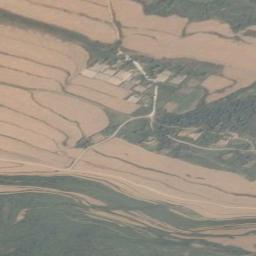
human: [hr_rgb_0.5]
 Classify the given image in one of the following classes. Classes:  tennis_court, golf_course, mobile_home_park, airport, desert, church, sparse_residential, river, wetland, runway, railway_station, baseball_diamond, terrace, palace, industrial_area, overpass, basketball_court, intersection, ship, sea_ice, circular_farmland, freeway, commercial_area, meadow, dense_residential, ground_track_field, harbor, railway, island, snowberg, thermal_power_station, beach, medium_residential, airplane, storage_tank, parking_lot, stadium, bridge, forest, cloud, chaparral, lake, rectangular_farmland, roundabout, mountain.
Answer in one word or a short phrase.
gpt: terrace